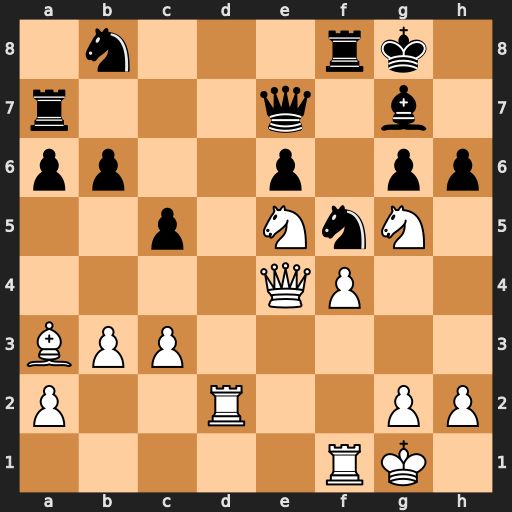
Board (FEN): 1n3rk1/r3q1b1/pp2p1pp/2p1NnN1/4QP2/BPP5/P2R2PP/5RK1
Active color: w
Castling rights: -
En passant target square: -
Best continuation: Nxg6 Qf6 Nxf8